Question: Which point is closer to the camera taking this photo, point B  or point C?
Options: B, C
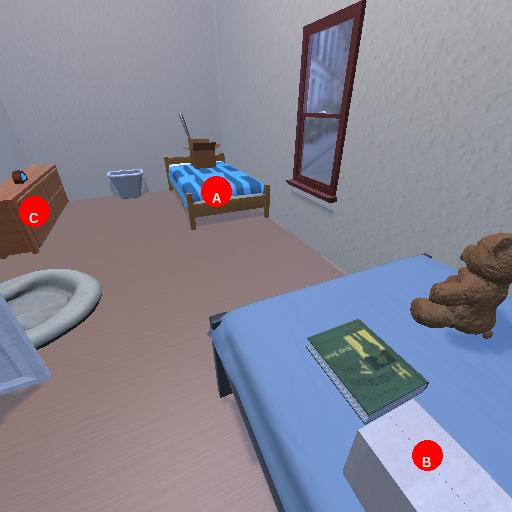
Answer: B